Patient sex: M
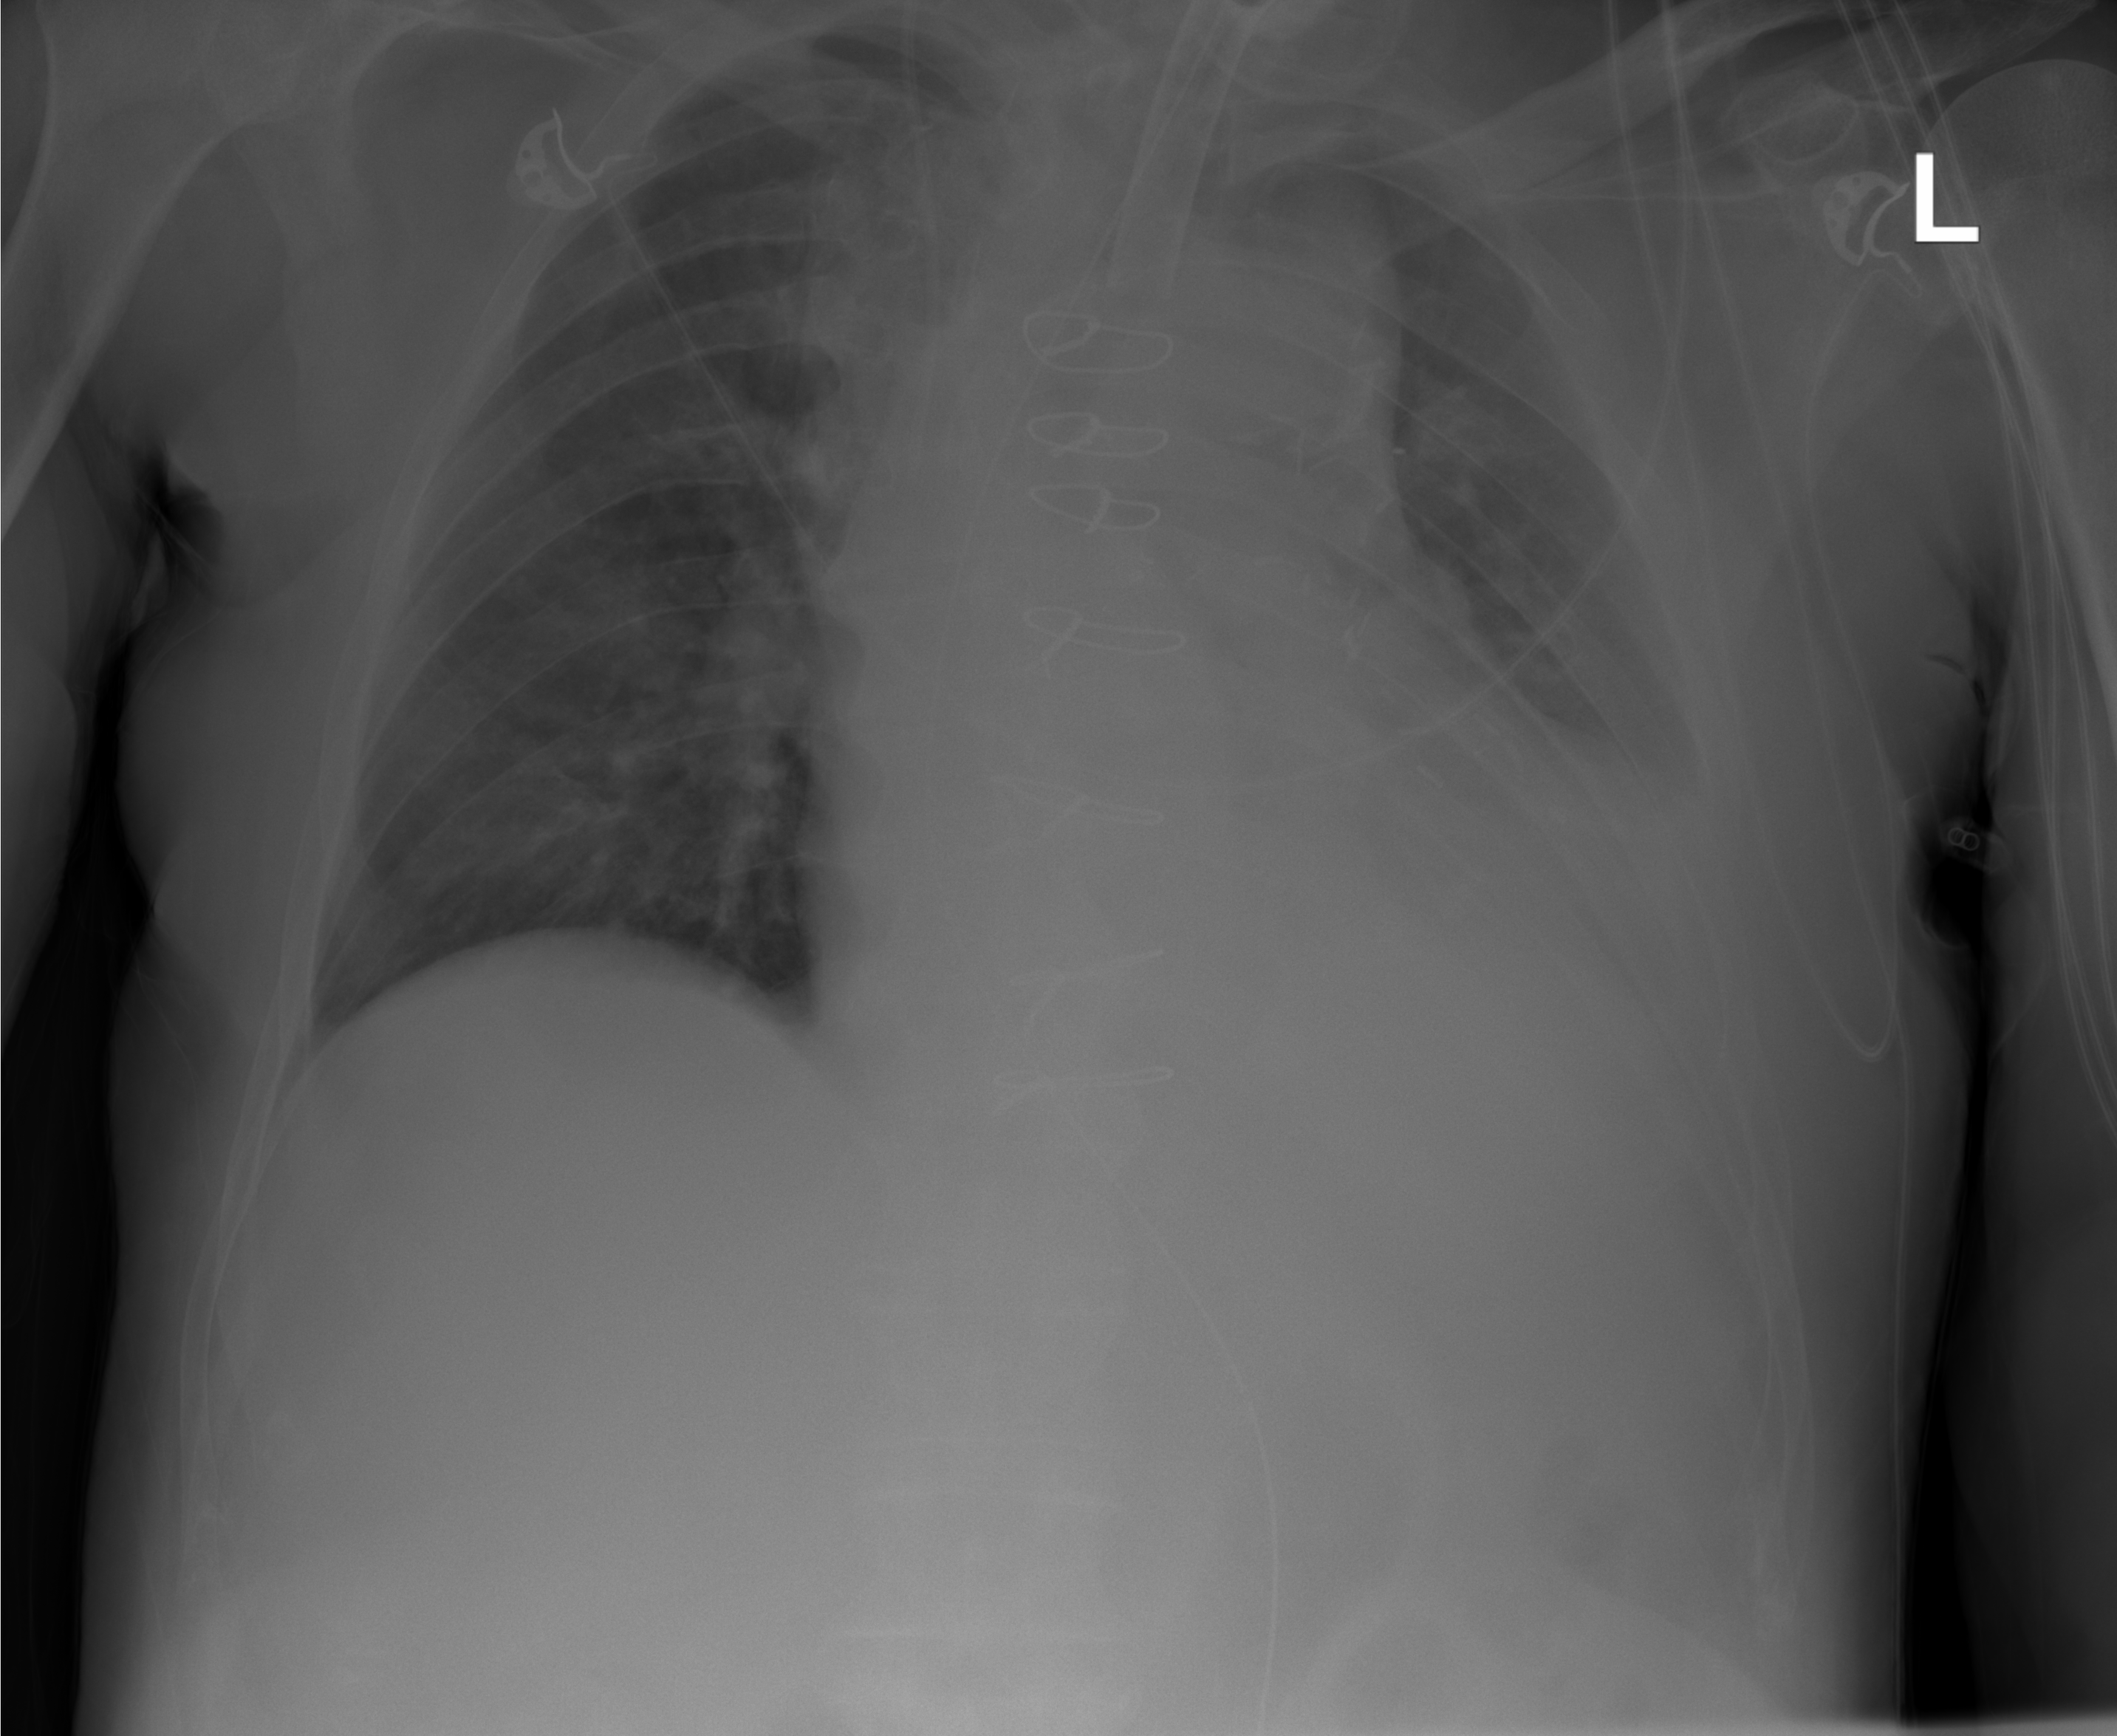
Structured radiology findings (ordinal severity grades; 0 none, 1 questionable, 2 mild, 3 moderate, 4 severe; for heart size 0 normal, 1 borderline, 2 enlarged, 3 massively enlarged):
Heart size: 2
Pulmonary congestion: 0
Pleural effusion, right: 1
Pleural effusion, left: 2
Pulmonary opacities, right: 2
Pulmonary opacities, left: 0
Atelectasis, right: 0
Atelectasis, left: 3